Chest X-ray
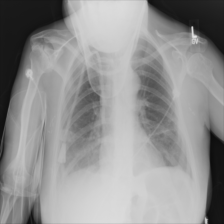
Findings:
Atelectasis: positive
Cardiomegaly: negative
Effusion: negative
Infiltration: negative
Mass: negative
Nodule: negative
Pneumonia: negative
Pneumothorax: negative
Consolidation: negative
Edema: negative
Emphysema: negative
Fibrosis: negative
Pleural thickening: negative
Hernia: negative